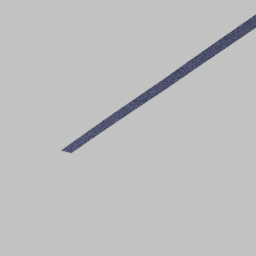
Label: architecture